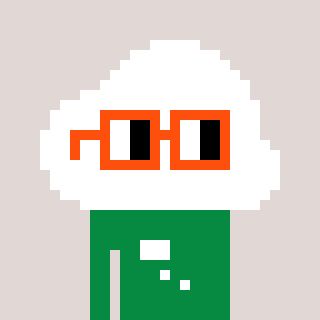
a pixel art character with square orange glasses, a cloud-shaped head and a green-colored body on a warm background